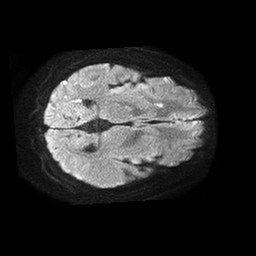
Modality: TRACE
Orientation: axial
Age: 53
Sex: female
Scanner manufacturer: philips
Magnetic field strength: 1.5 T
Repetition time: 4.6 s
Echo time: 0.08528 s